Field crop: maize
Growth stage: 2
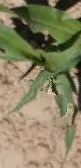
Species: maize